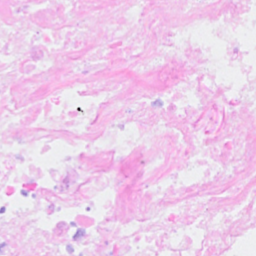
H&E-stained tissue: Breast